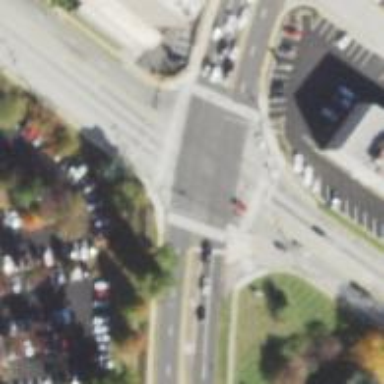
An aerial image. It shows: Footway crossing.